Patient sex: M
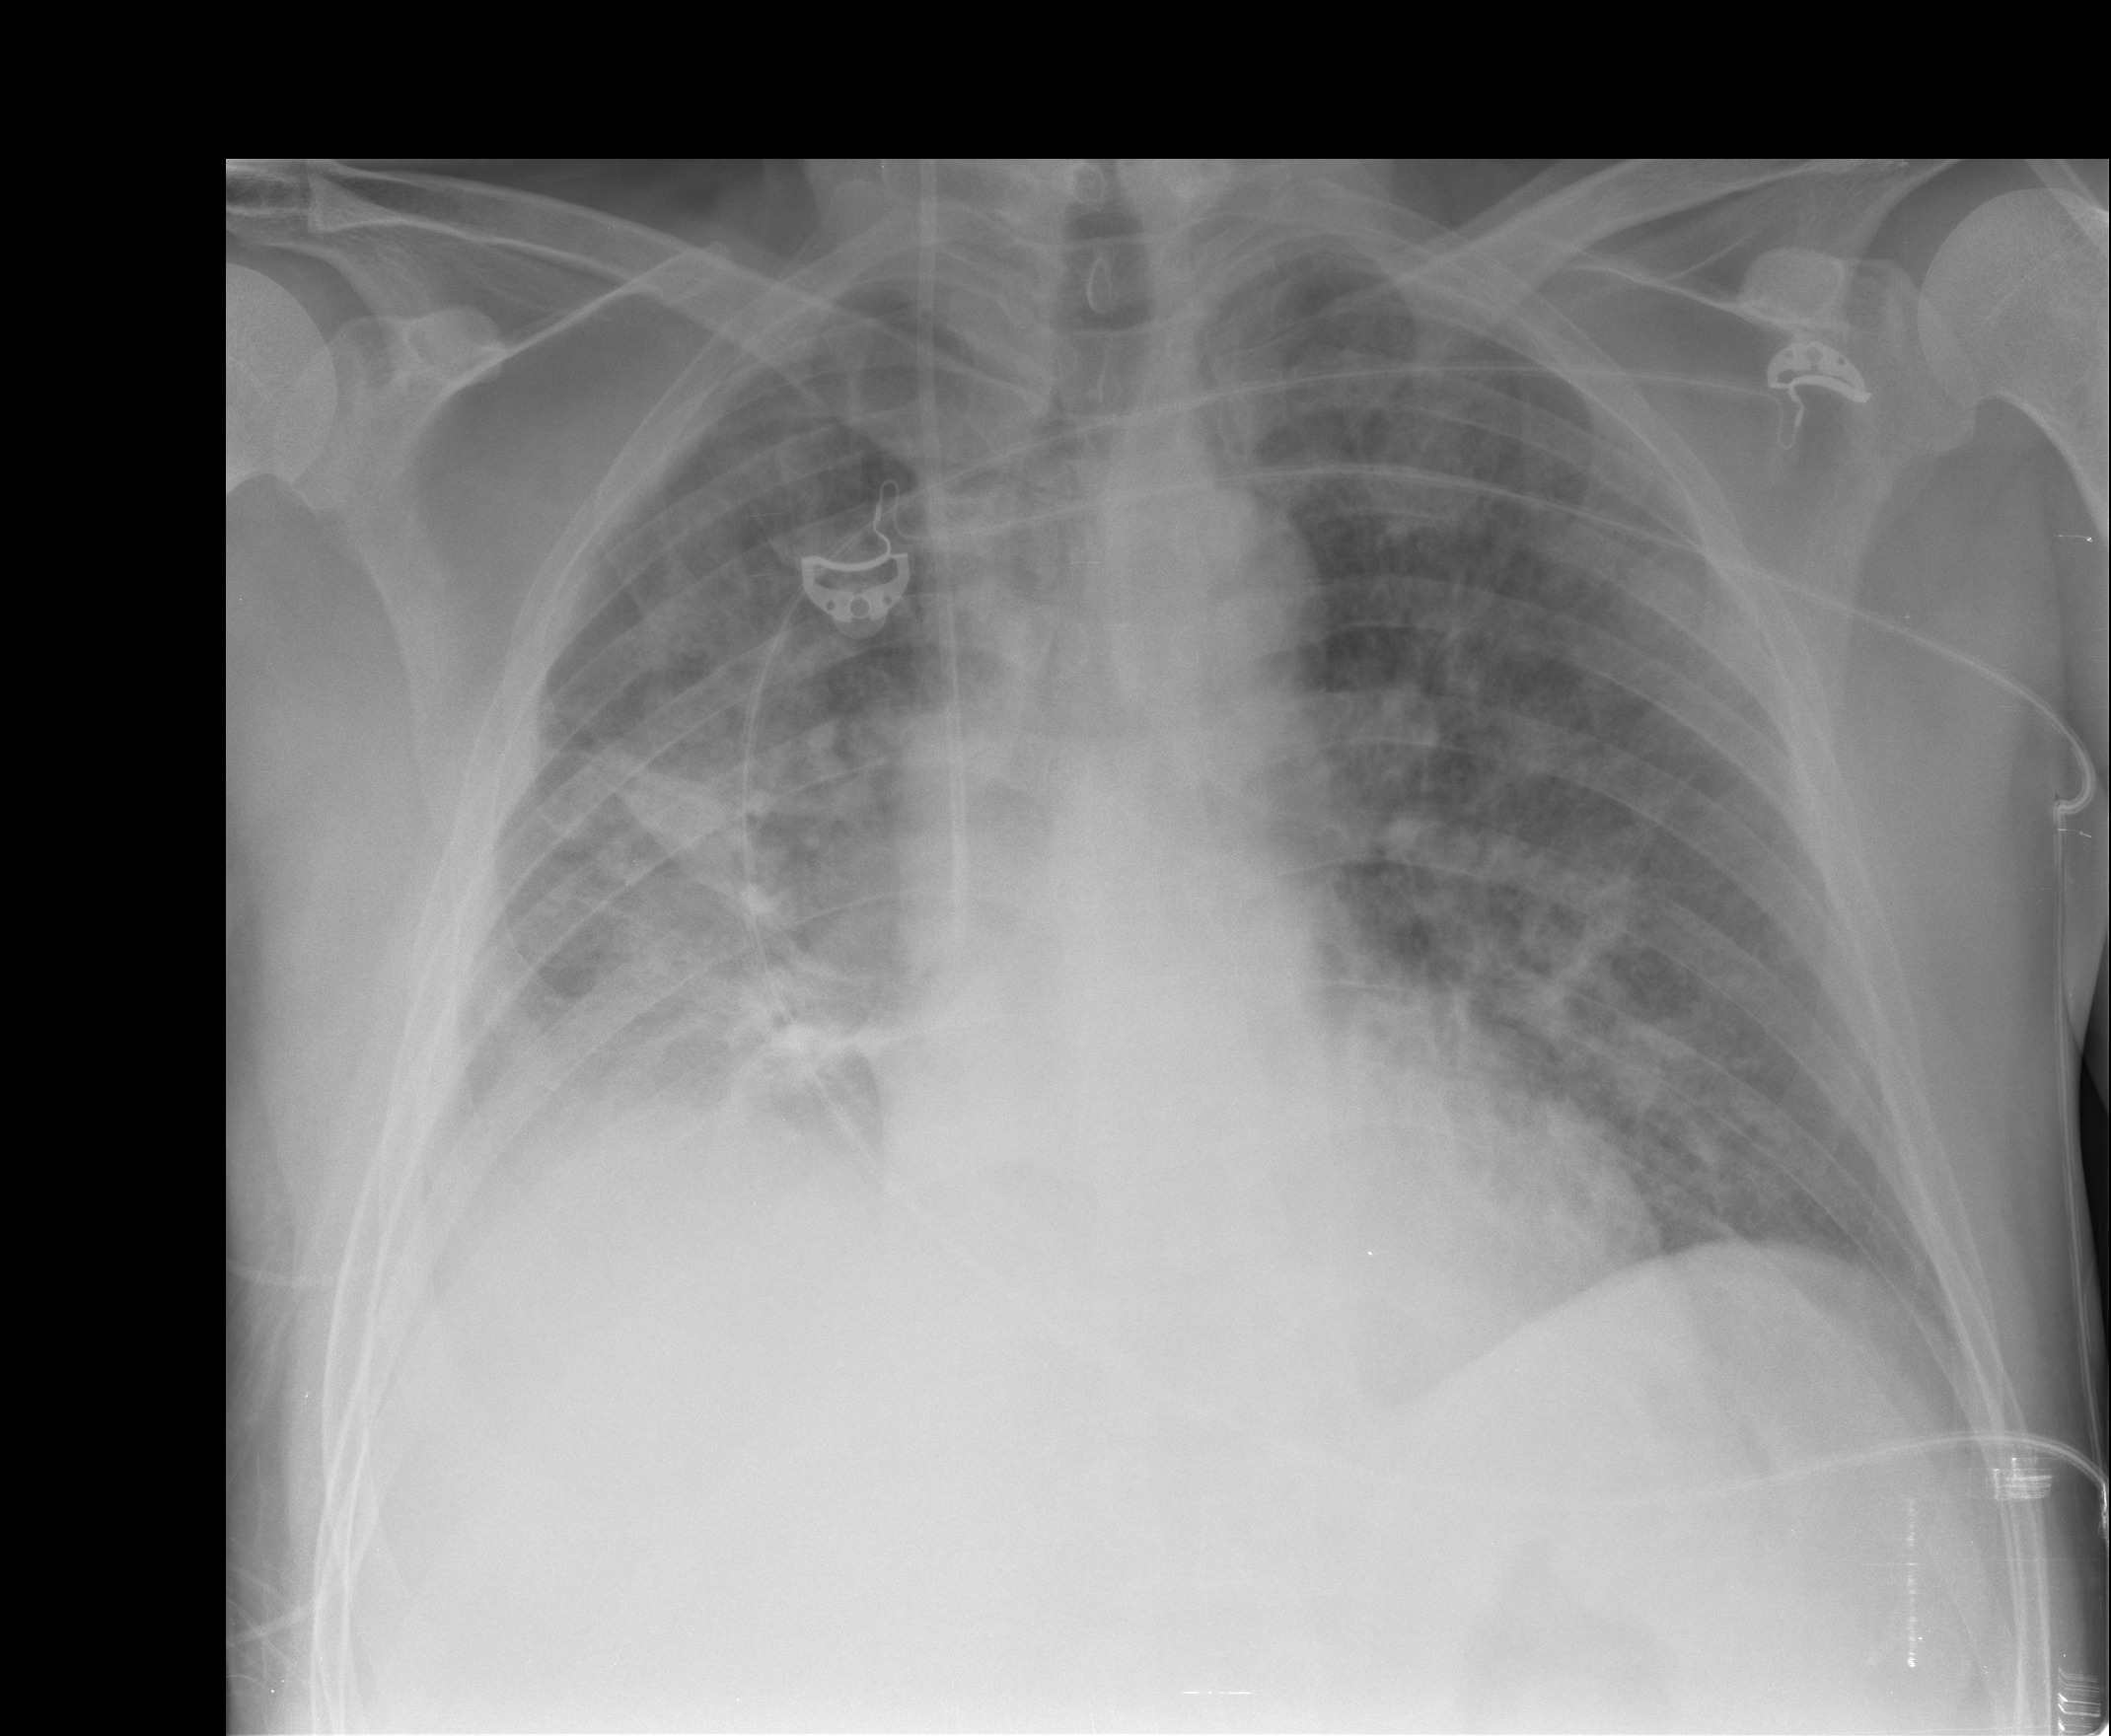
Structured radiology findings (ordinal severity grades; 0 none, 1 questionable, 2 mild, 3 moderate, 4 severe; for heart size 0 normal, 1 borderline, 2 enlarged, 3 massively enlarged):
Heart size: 0
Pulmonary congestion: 2
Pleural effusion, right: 2
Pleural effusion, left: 0
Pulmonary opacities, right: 3
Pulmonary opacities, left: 2
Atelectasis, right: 2
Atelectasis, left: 0